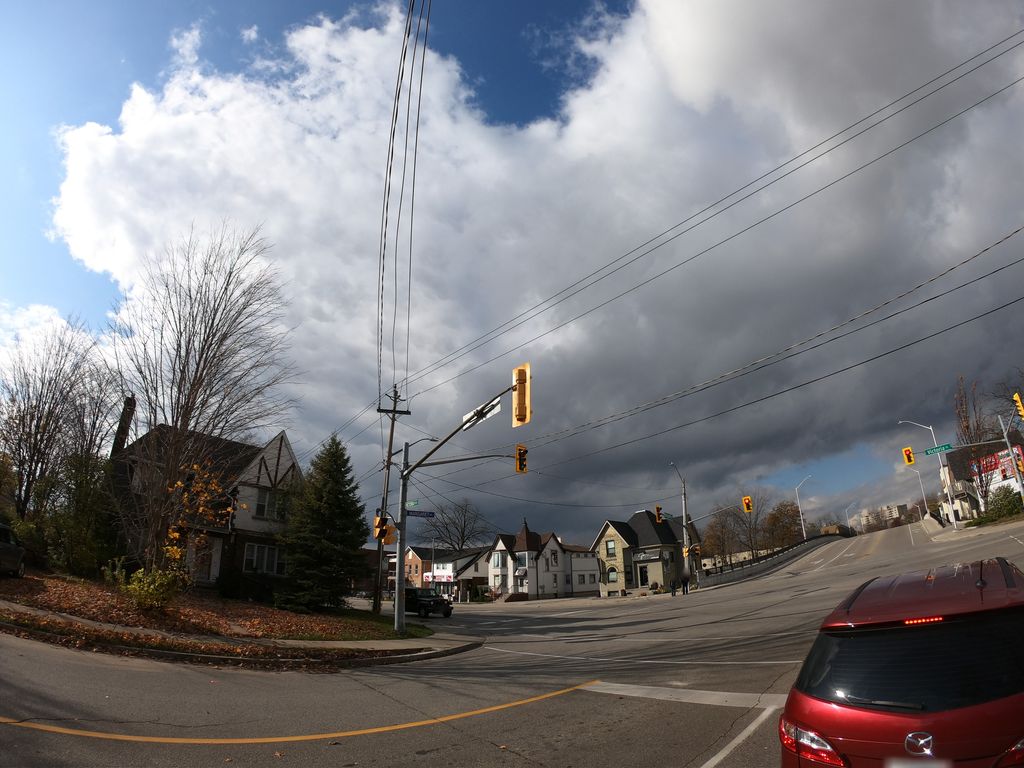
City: kitchener-waterloo